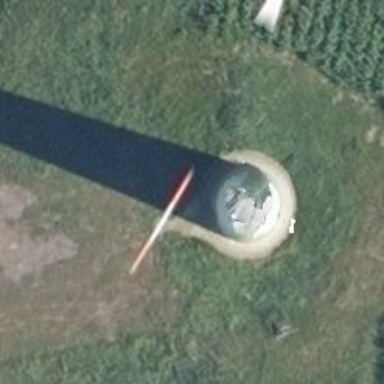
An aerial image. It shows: Wind-powered generator.